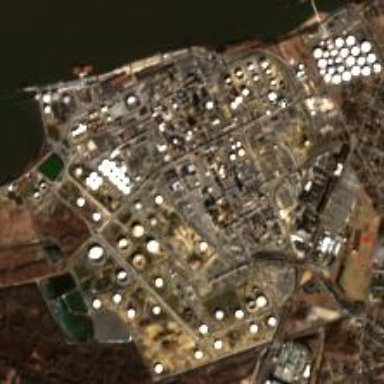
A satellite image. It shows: Industrial area with refinery.